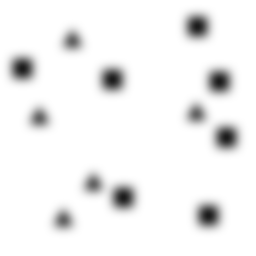
Squares: 7
Triangles: 5
Stars: 0
Total shapes: 12